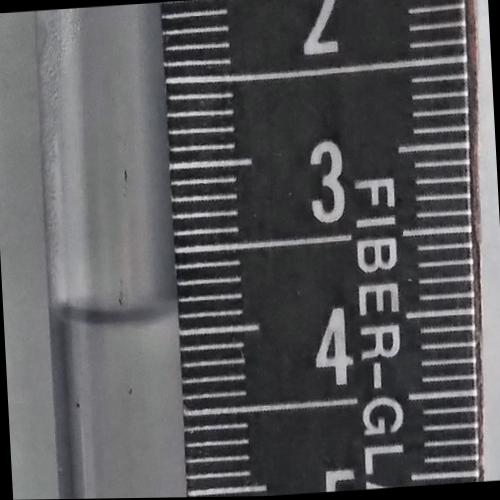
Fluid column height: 3.9 cm